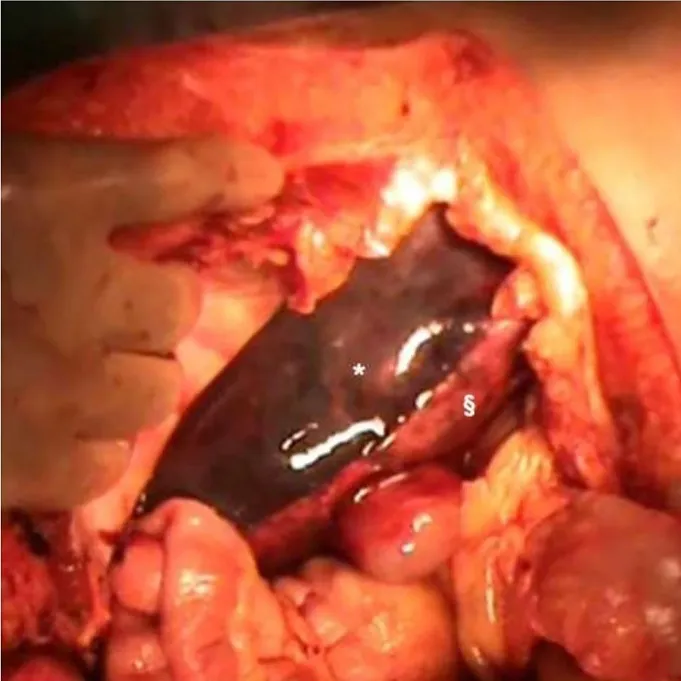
Right liver haematoma and liver ischaemia during the first laparotomy after haemoperitoneum evacuation. *Right liver haematoma;. Right liver ischaemia.
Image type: medical_photograph (other_medical_photograph)